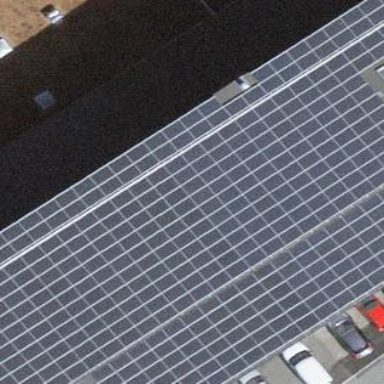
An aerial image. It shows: Solar photovoltaic panel generator.